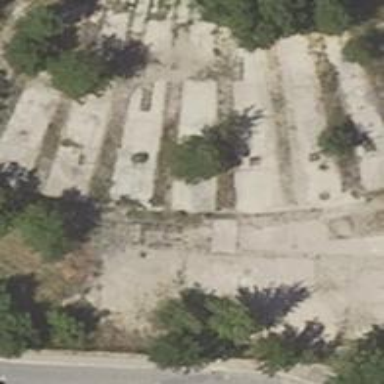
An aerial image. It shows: Abandoned railway yard.